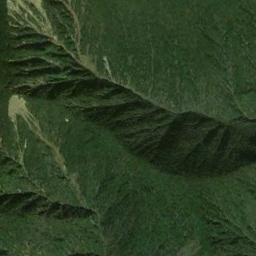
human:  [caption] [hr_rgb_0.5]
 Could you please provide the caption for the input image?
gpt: A path passes through the mountains .

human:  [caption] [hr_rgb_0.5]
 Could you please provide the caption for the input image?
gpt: The mountain is covered with grass .

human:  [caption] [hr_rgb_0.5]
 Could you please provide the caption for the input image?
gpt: The folded mountain consists of some ridges and valleys of different sizes and is covered with dense vegetation .

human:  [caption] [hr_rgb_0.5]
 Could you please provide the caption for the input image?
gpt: The mountain is full of green plants with lines of bare land .

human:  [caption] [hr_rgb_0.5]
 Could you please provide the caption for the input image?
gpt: There are some ridges on the green mountain .